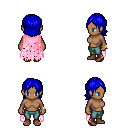
a pixel art fantasy rpg character, female body template, human, dark skin, pink tattered cape, teal pants, blue long bangs hairstyle, bracelets, brown shoes, four views (front, back, left, right), 2x2 character sprite sheet, small pixel art, hard edges, no anti-aliasing